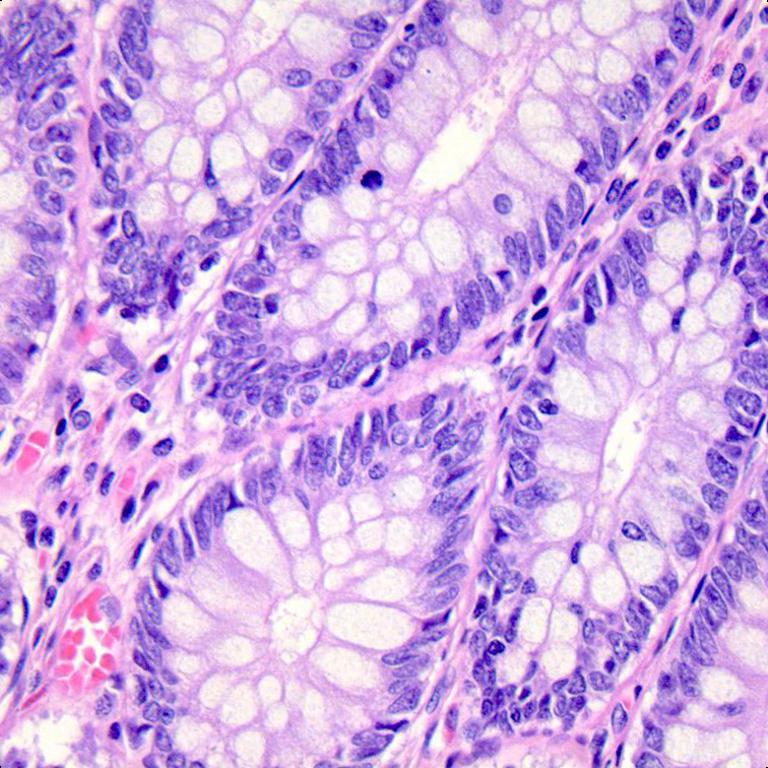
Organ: colon
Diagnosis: benign